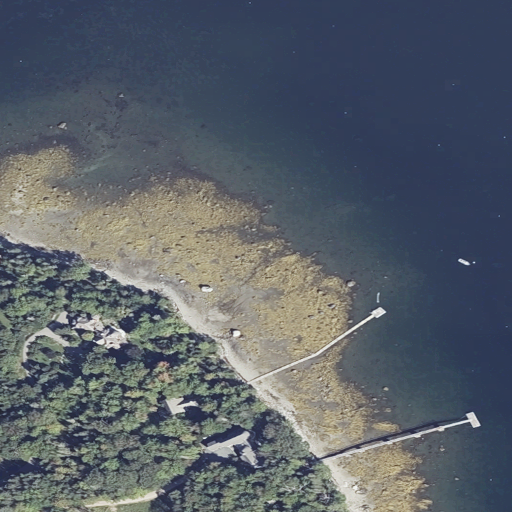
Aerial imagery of cape in Maine named Stills Point containing open water, herbaceous wetlands, mixed forest, evergreen forest, grassland, low intensity development, medium intensity development, woody wetlands, and open development